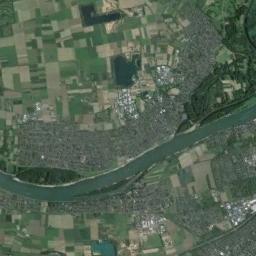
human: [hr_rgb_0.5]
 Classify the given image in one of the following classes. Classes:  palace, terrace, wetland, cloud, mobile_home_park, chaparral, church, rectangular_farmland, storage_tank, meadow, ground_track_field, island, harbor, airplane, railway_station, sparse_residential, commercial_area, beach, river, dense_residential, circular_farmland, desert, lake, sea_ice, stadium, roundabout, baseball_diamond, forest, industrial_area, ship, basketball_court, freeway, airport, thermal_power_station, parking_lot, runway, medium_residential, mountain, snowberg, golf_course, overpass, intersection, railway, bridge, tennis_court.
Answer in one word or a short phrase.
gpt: river